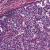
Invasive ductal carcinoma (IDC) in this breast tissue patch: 1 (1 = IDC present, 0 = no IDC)